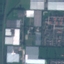
Land use / land cover: Industrial